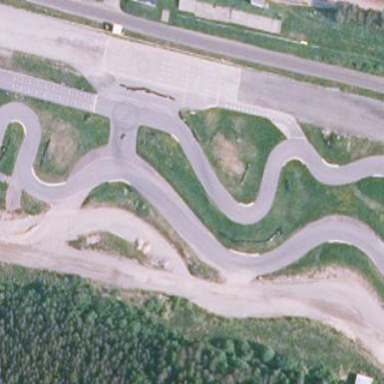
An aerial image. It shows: Raceway road.